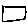
Label: square